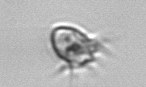
Label: Ciliophora